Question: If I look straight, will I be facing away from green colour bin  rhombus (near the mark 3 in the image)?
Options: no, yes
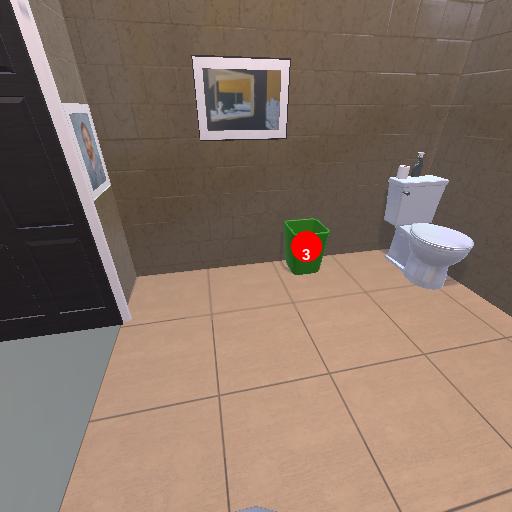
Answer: no